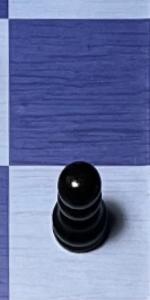
Label: Pawn_Black